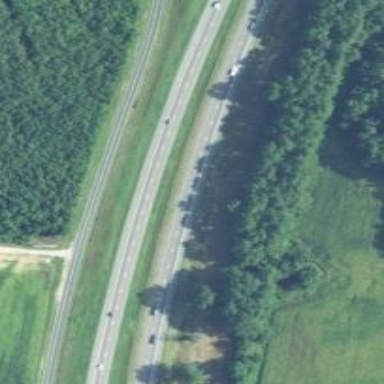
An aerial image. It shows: Motorway.